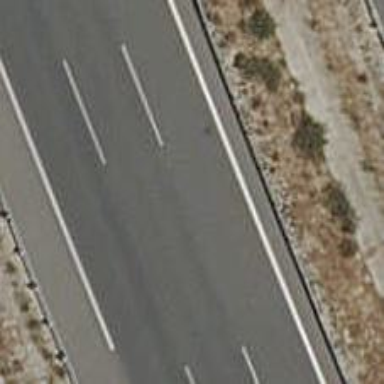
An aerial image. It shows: View of motorway.